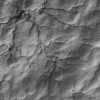
Label: not_dusty